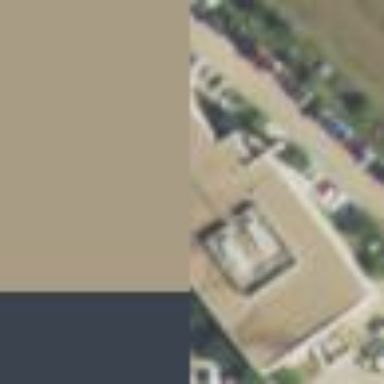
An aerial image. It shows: Office building.